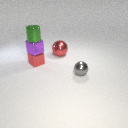
small gray metal sphere to the right of small red metal cube